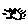
Label: sun